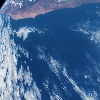
Label: water